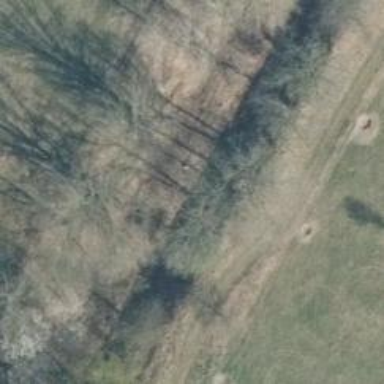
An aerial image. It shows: Abandoned railway.